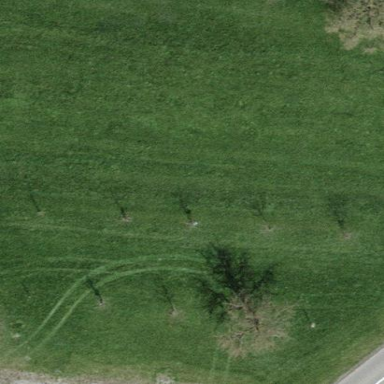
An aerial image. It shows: Orchard.